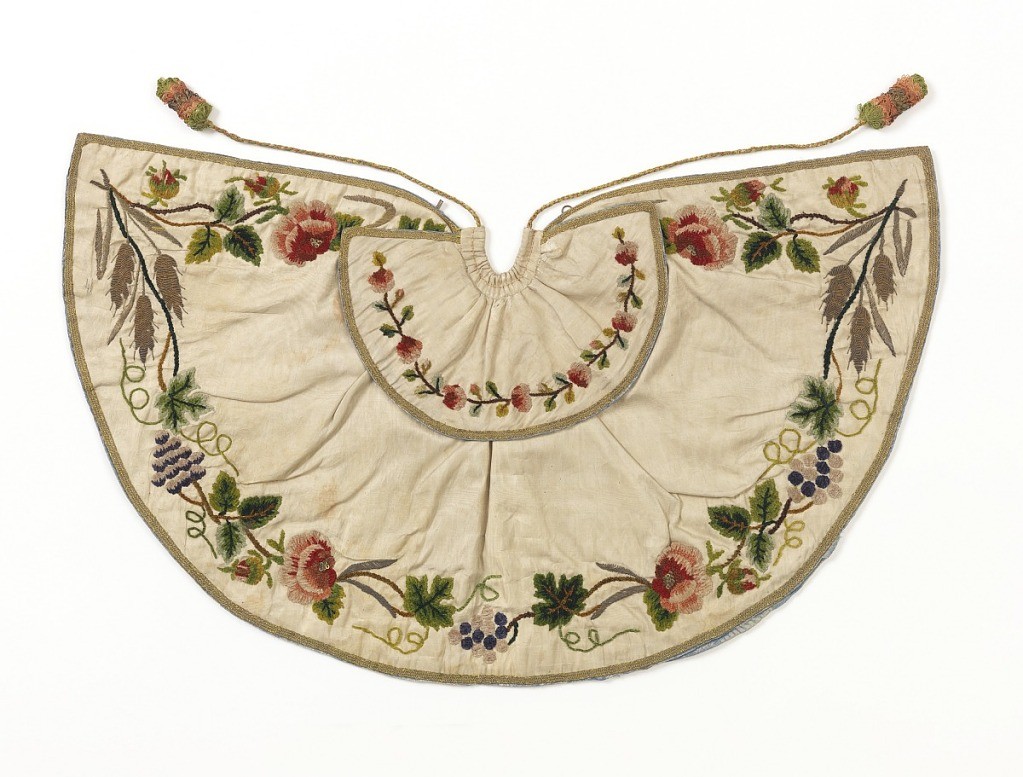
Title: Cape for an ecclesiastical figurine
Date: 1750–99
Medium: silk, metallic yarns, sequins Technique: embroidered on moire
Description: Small cape for an ecclesiatic figure, the "Bambino". White silk moire embroidered with silk chenille in greens, purples, rose, and gold sequins and gold and silver thread. Design of grapevine, rose and grain aroudn border. Lined with blue silk with white brocaded floral design.